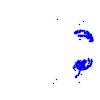
Particle: electron